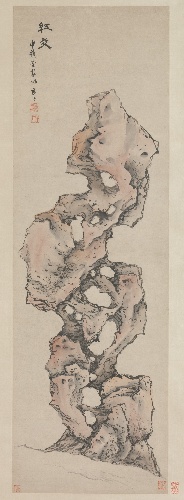
Title: 明  藍瑛  紅友圖  軸|Red Friend
Artist: Lan Ying
Artist bio: Chinese, 1585–1664
Date: 17th century
Object type: Hanging scroll
Classification: Paintings
Medium: Hanging scroll; ink and color on paper
Culture: China
Period: Ming (1368–1644) or Qing (1644–1911) dynasty
Dimensions: Image: 58 5/8 x 18 5/8 in. (148.9 x 47.3 cm)
Overall with mounting: 85 3/4 x 25 5/8 in. (217.8 x 65.1 cm)
Overall with knobs: 85 3/4 x 29 in. (217.8 x 73.7 cm)
Department: Asian Art
Credit line: Ex coll.: C. C. Wang Family, Gift of Mr. and Mrs. Earl Morse, in honor of Douglas Dillon, 1979
Accession year: 1979
Repository: Metropolitan Museum of Art, New York, NY